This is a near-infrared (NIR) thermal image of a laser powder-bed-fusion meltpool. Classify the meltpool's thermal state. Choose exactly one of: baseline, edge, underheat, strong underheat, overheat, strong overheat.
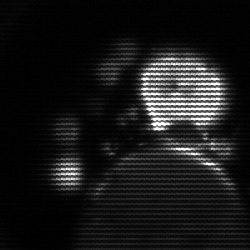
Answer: baseline